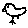
Label: bird